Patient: sex M, age 58
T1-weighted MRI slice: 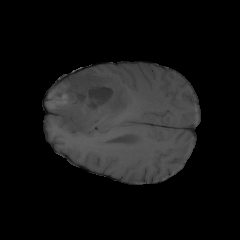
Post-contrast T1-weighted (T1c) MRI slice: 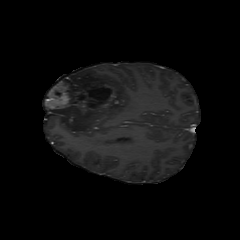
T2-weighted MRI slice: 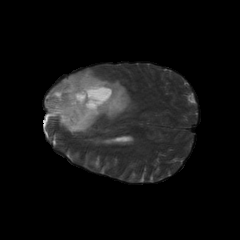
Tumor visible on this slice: yes
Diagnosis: Astrocytoma, IDH-mutant
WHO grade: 4